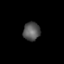
Tissue: lung
Cell type: Epithelial cells
Senescence score: 0.218
Nuclear area (px): 303
Mean DAPI intensity: 87.188